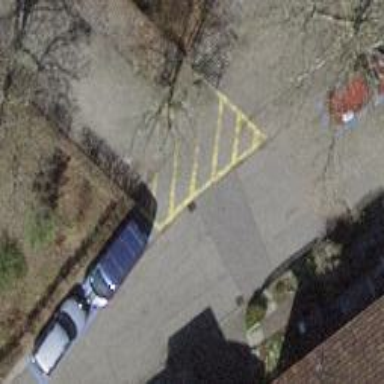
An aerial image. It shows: Bollard.